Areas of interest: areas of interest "Theater"
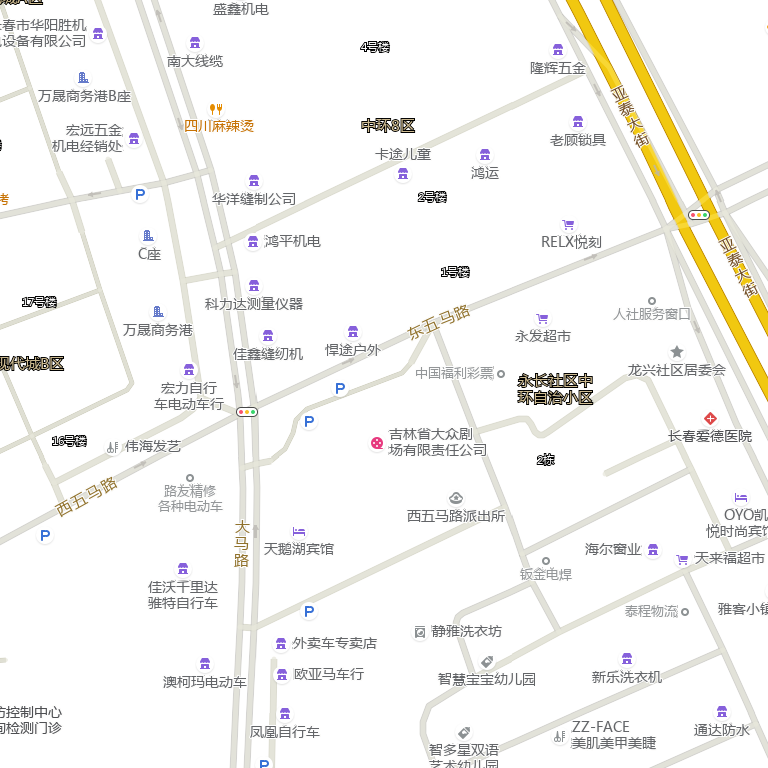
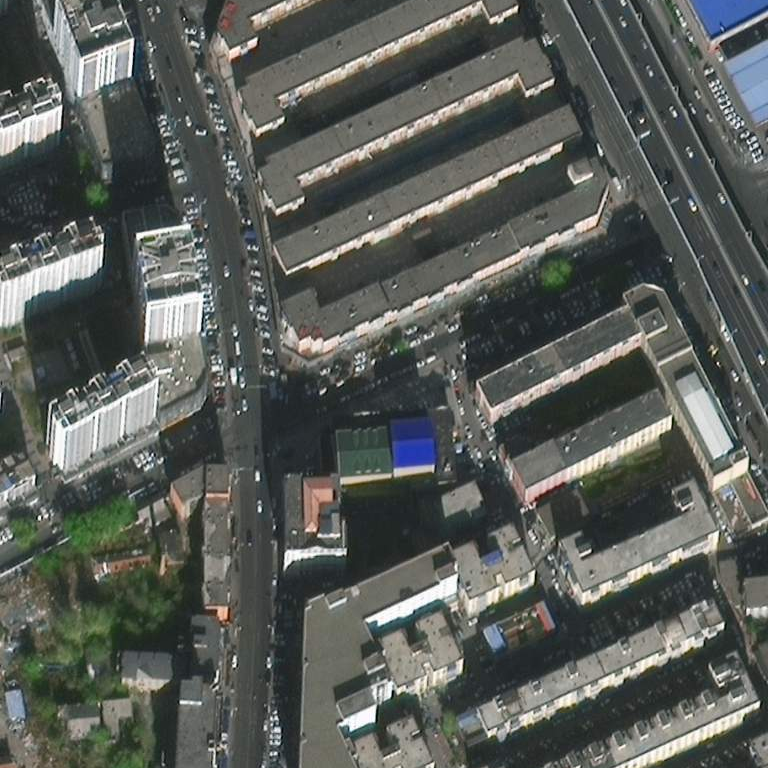